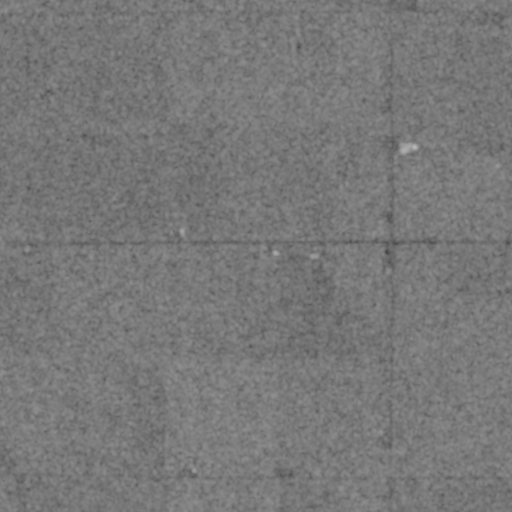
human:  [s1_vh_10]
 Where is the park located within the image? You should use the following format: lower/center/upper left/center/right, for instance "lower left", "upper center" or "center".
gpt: The park is located in the lower center of the image.
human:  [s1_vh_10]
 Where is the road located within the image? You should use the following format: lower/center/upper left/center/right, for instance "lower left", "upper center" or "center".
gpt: There is no road in the image.

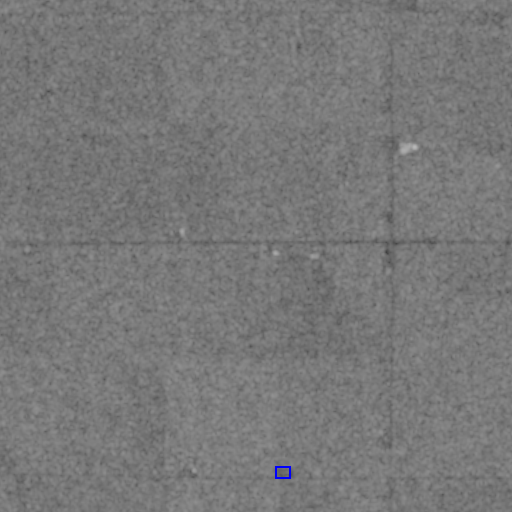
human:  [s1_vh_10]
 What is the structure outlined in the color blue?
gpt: The structure outlined in blue is a park.
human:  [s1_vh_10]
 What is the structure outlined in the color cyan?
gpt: There is no cyan outline.